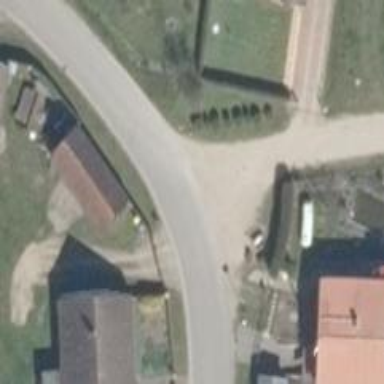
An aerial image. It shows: Residential road.